Field crop: tomato
Growth stage: 1
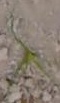
Species: cyperus